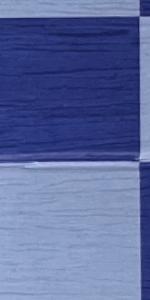
Label: Empty